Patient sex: M
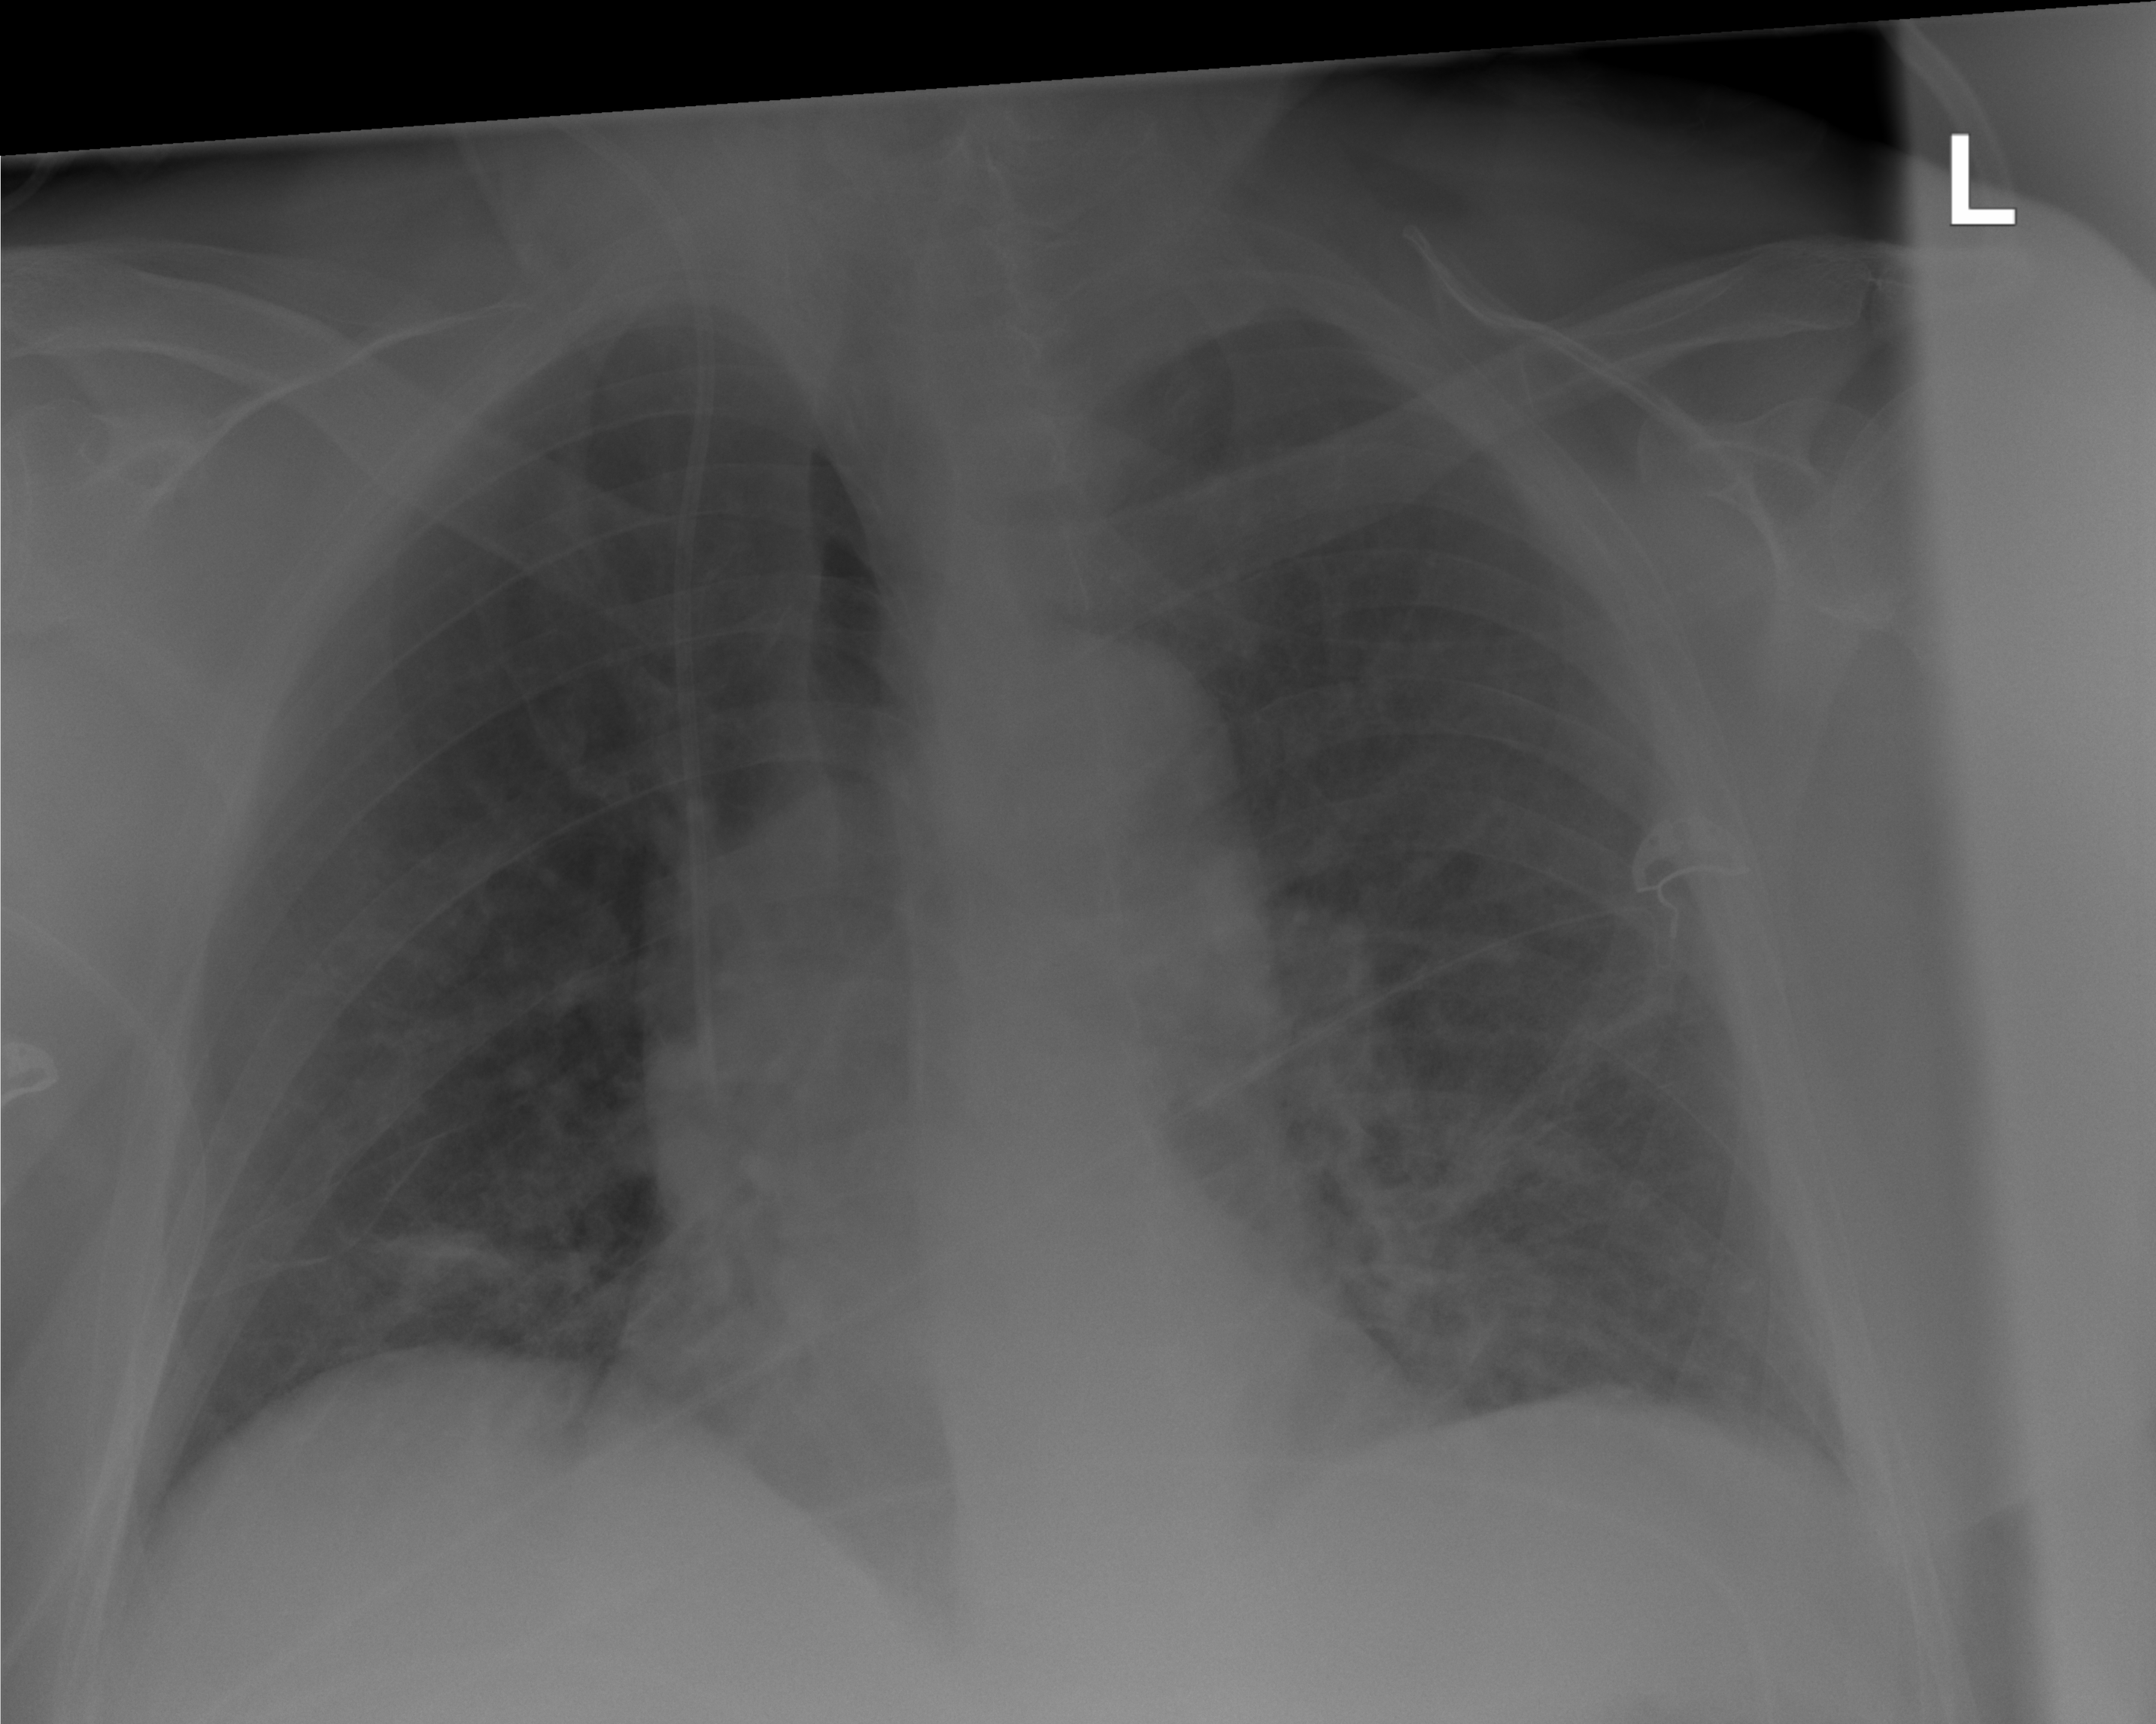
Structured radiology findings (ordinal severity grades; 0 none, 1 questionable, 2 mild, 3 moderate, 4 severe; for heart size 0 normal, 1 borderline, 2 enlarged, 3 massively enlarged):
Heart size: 0
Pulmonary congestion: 2
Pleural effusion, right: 1
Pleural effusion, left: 1
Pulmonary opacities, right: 2
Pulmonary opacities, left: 2
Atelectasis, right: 2
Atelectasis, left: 0